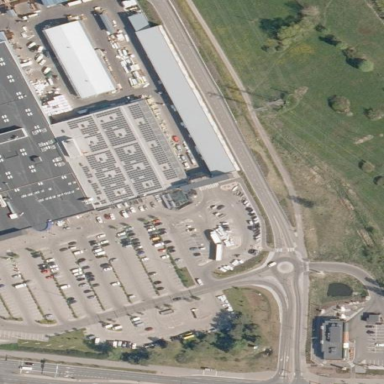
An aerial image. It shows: Retail building for commercial purposes.